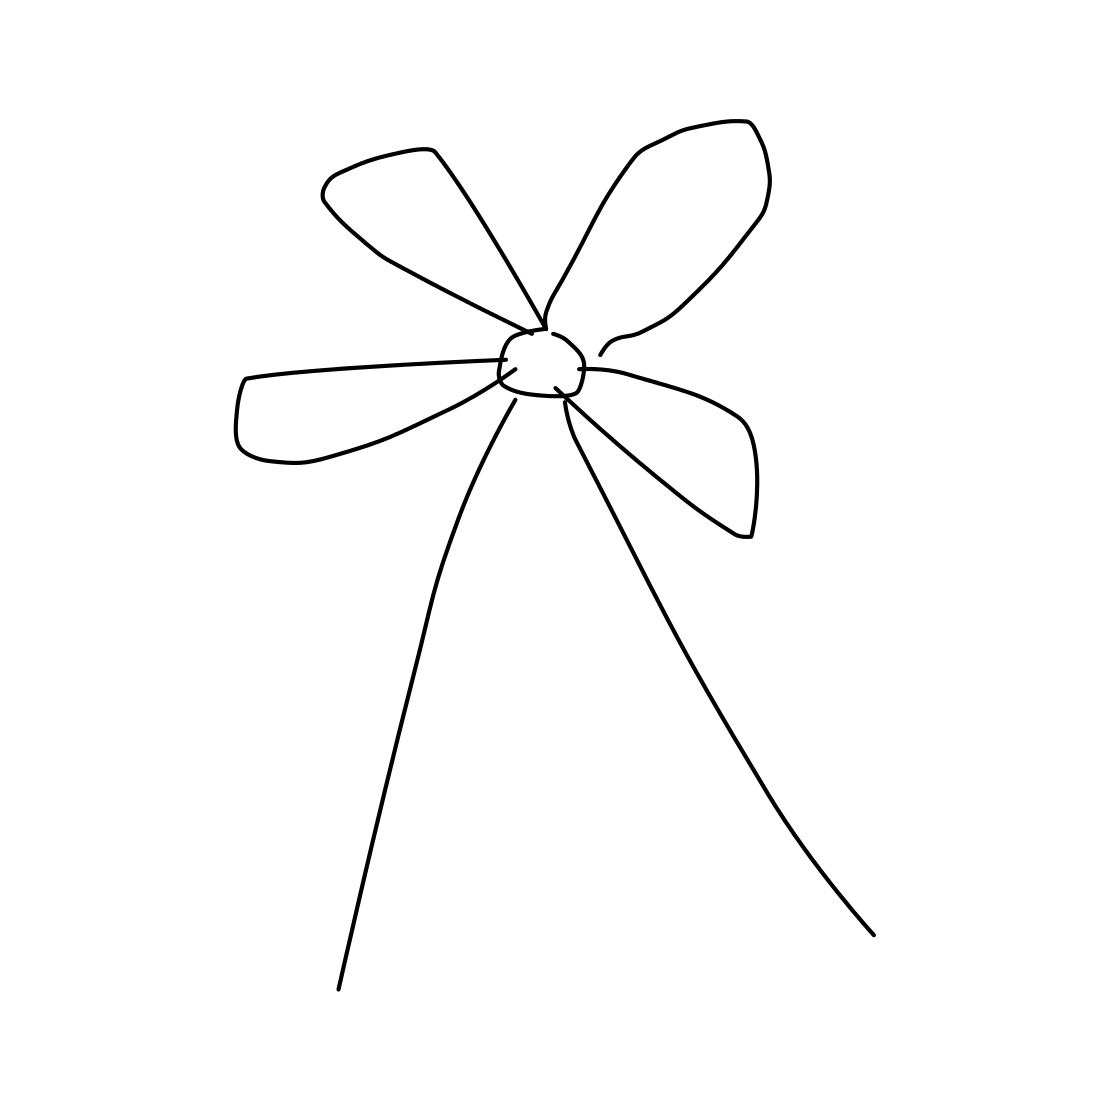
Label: windmill